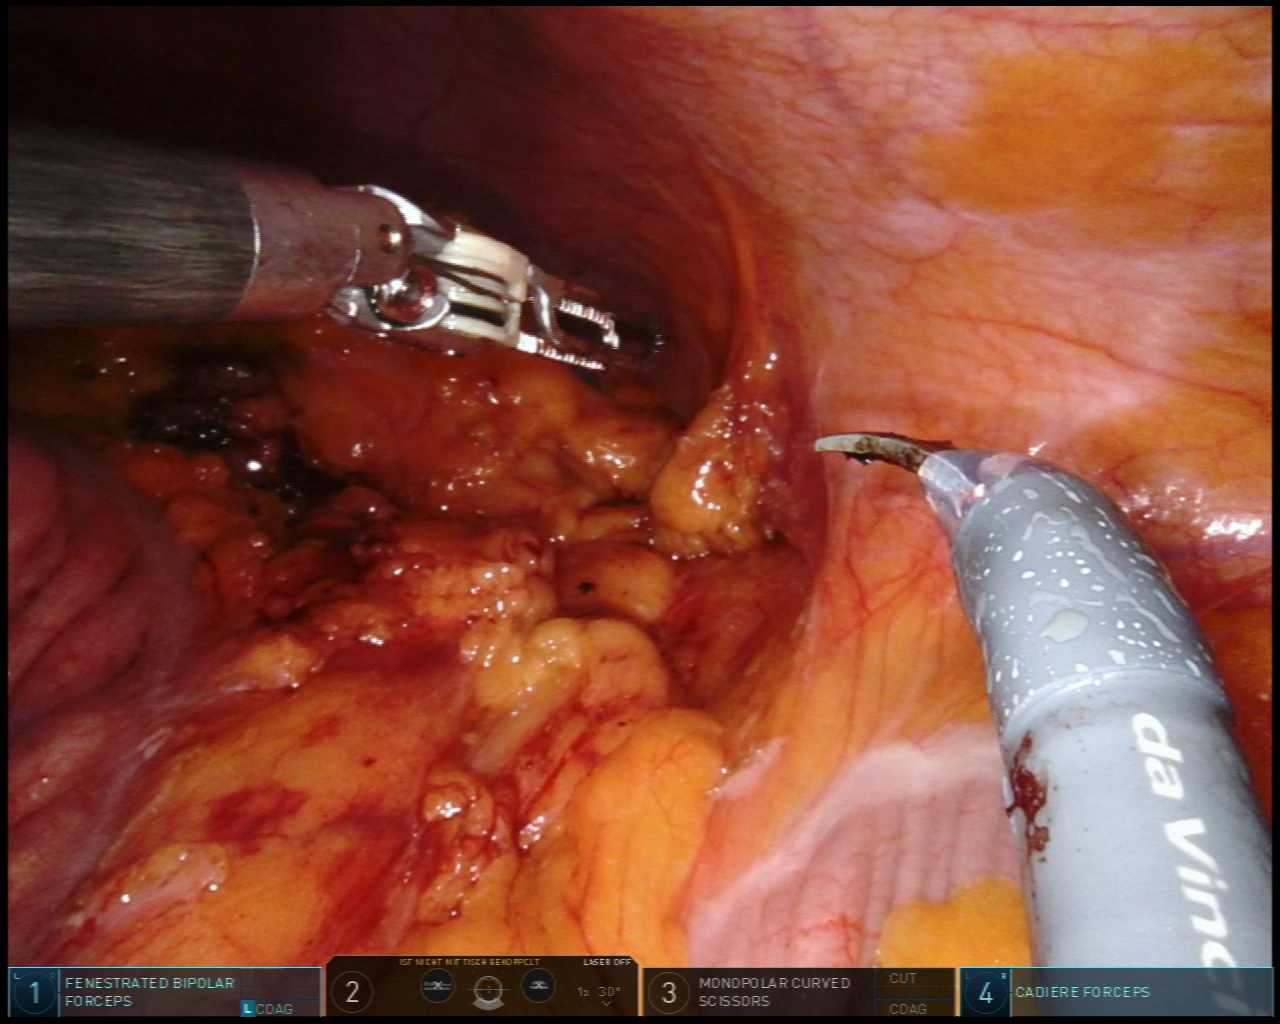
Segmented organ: abdominal_wall
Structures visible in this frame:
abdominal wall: yes
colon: yes
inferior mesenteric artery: no
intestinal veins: no
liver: no
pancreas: no
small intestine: no
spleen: no
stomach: no
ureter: no
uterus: no
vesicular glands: no